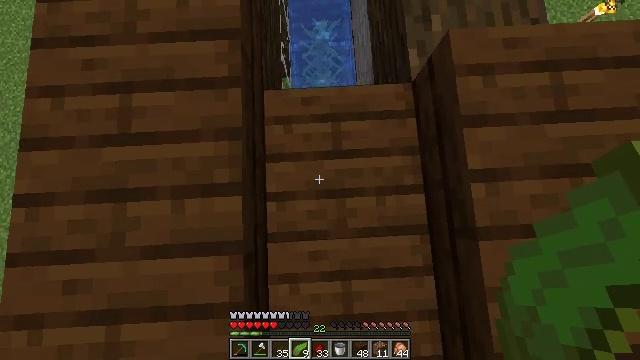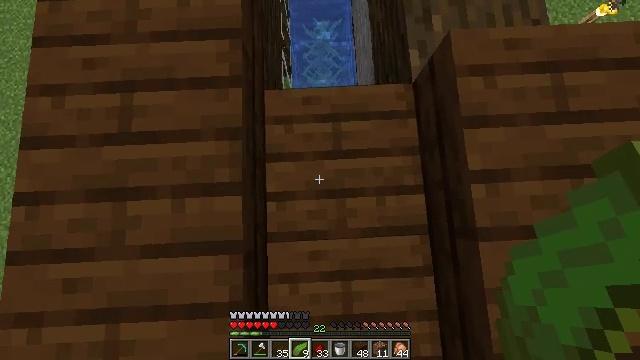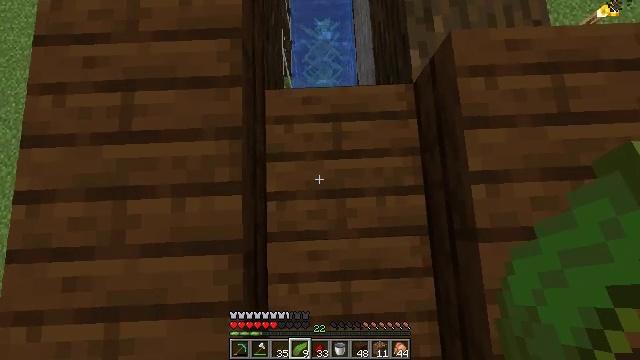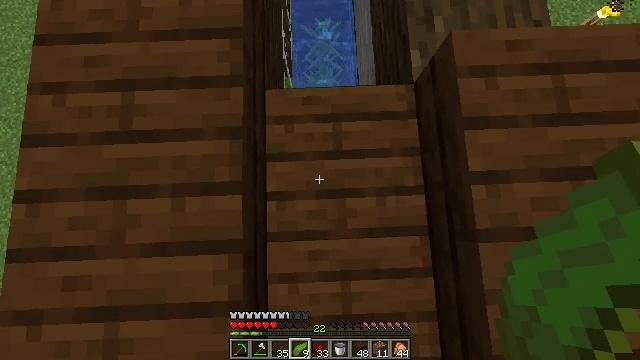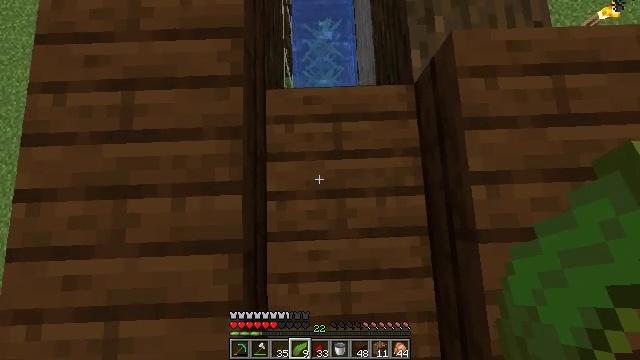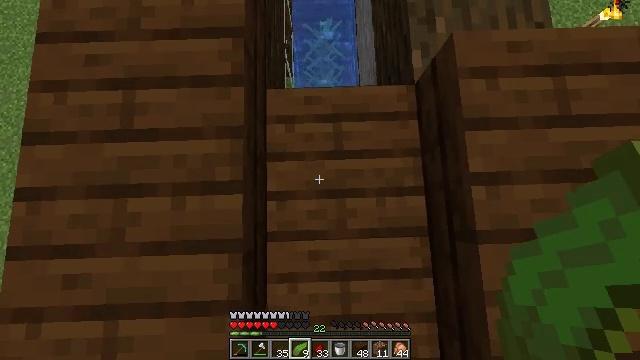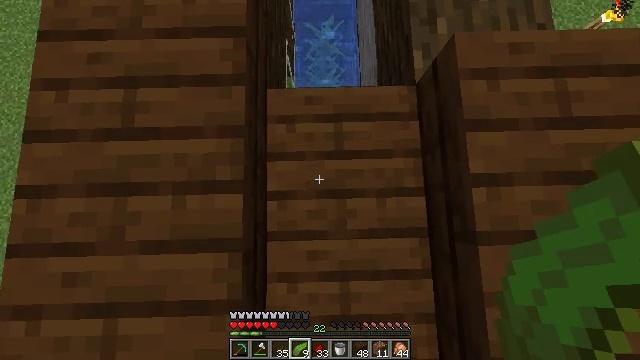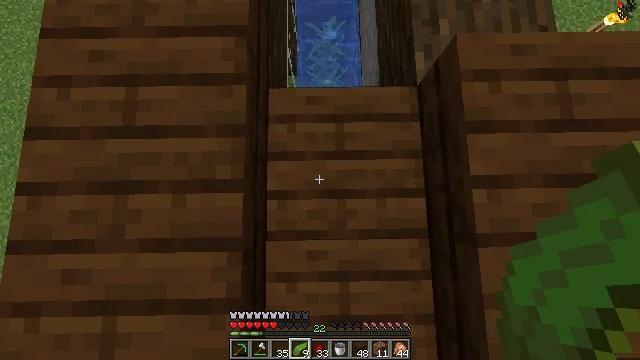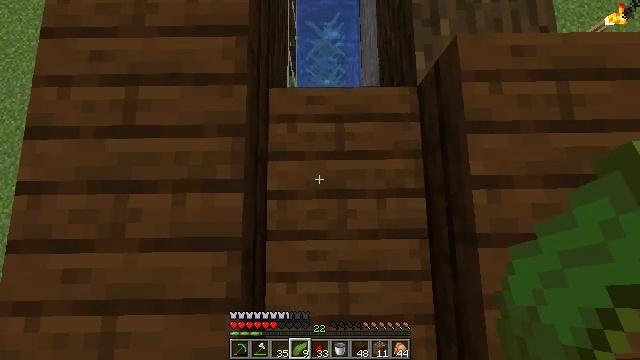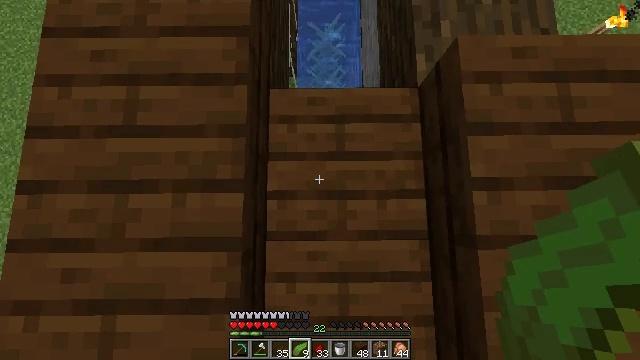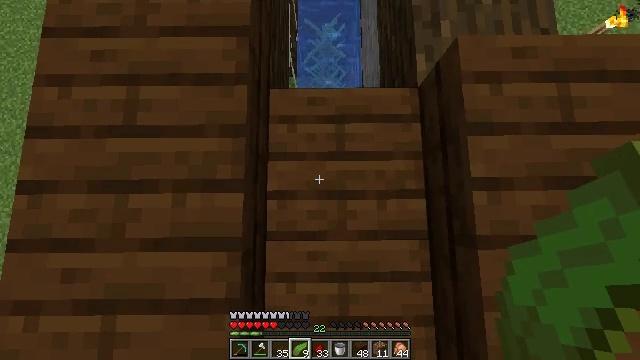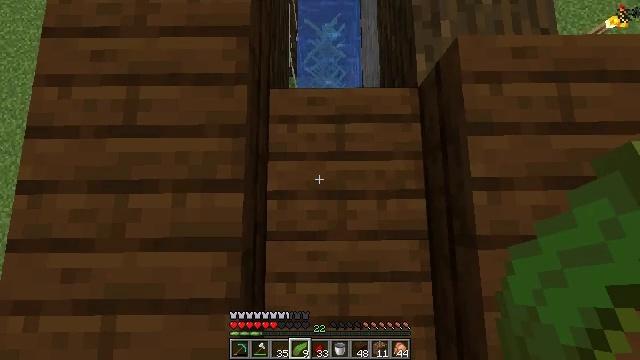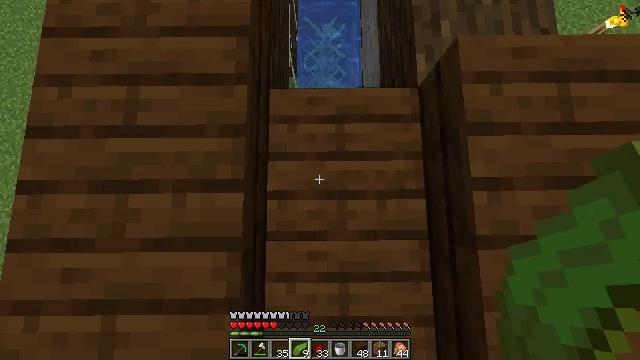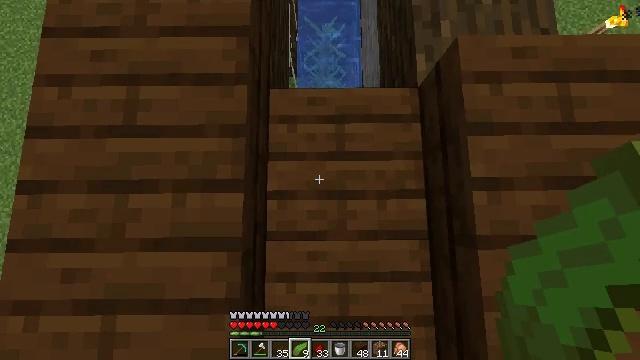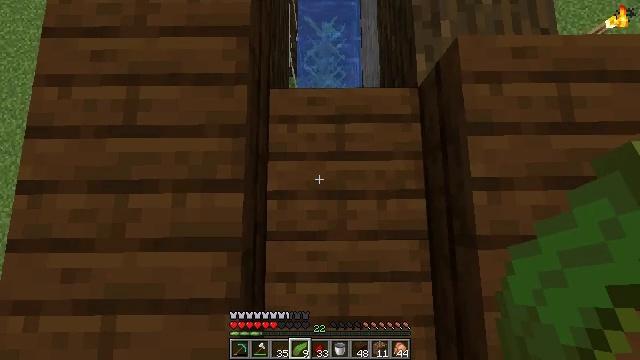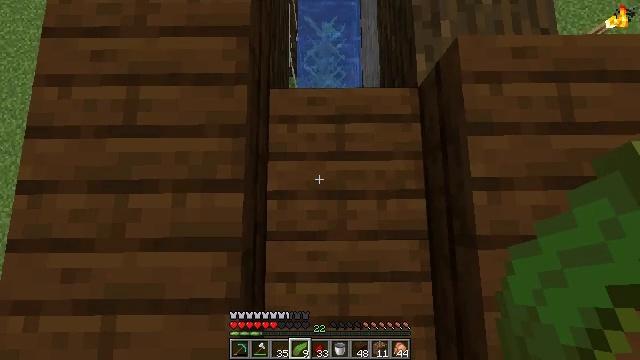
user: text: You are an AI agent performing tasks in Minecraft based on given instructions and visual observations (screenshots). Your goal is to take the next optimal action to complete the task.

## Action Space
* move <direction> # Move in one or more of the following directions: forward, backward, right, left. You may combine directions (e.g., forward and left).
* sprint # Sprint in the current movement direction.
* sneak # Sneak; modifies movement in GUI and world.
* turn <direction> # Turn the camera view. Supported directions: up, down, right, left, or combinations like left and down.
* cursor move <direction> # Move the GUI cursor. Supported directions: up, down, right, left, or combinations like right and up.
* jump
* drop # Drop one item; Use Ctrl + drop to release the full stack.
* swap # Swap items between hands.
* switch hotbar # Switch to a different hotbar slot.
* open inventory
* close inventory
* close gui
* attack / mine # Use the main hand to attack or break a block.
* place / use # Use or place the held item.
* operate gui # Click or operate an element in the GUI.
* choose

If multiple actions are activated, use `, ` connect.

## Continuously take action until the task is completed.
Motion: motion action
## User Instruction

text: Gather some dark oak planks.
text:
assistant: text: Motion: no_op
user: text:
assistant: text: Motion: no_op
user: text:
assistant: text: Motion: no_op
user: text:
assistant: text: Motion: no_op
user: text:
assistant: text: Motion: no_op
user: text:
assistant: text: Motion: no_op
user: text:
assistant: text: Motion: no_op
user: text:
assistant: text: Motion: no_op
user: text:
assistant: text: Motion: no_op
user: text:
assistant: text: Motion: no_op
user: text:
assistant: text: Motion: no_op
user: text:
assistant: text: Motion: no_op
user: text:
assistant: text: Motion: no_op
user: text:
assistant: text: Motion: no_op
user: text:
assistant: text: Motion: no_op
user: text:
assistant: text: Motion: no_op
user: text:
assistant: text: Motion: move right
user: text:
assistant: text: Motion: move right
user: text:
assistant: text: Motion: no_op
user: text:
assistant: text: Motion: no_op
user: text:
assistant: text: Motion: no_op
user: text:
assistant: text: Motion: no_op
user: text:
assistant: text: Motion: no_op
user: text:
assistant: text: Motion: turn left
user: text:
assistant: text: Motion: turn left
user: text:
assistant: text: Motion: turn left
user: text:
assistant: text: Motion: turn left
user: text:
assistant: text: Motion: no_op
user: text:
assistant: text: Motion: no_op
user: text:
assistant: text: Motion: move left